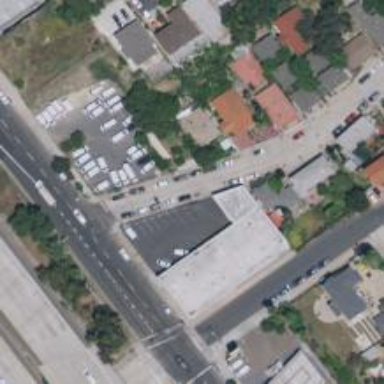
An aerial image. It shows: Commercial building.